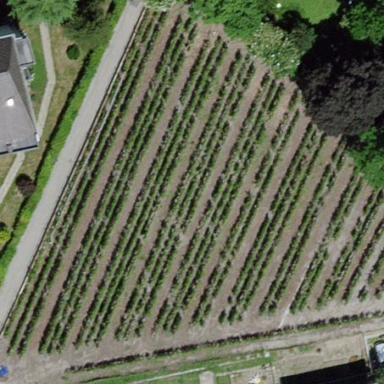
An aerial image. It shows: Vineyard.